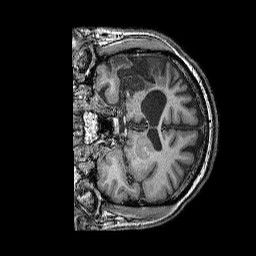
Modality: T1w
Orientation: coronal
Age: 50
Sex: male
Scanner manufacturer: siemens
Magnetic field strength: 3 T
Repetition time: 2.25 s
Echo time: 0.00415 s